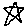
Label: star